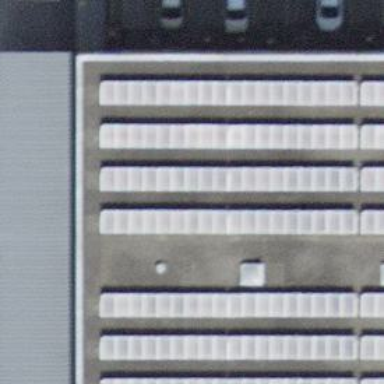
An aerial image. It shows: Clothing store.